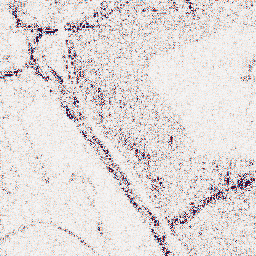
Category: wavelet
Decomposition family: wavelet_reverse_biorthogonal
Decomposition parameters: wavelet: rbio3.5
level: 1
Upsampling method: fft_zeropad
Upsampling parameters: scale: 8
Upsampling scale: 8